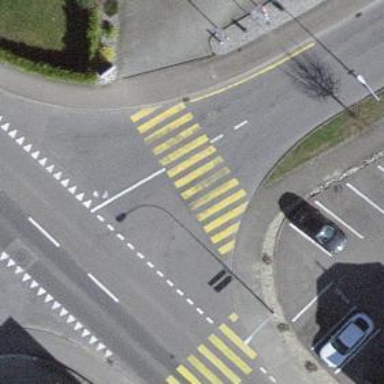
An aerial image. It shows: Uncontrolled zebra crossing with notable zebra markings.